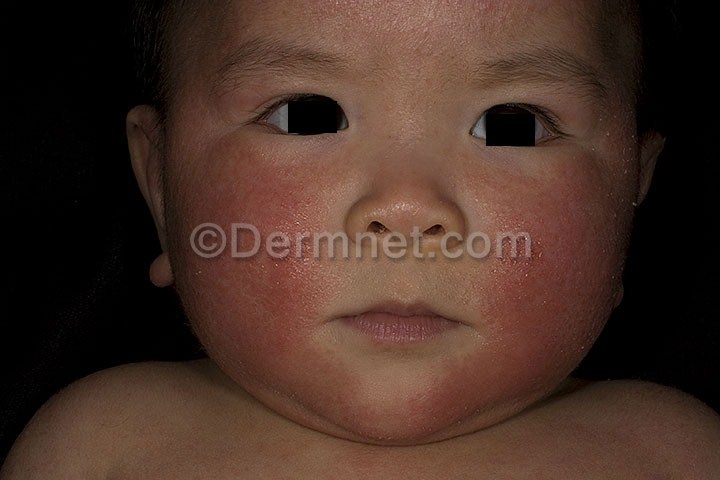
Disease: Atopic Dermatitis Photos